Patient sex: M
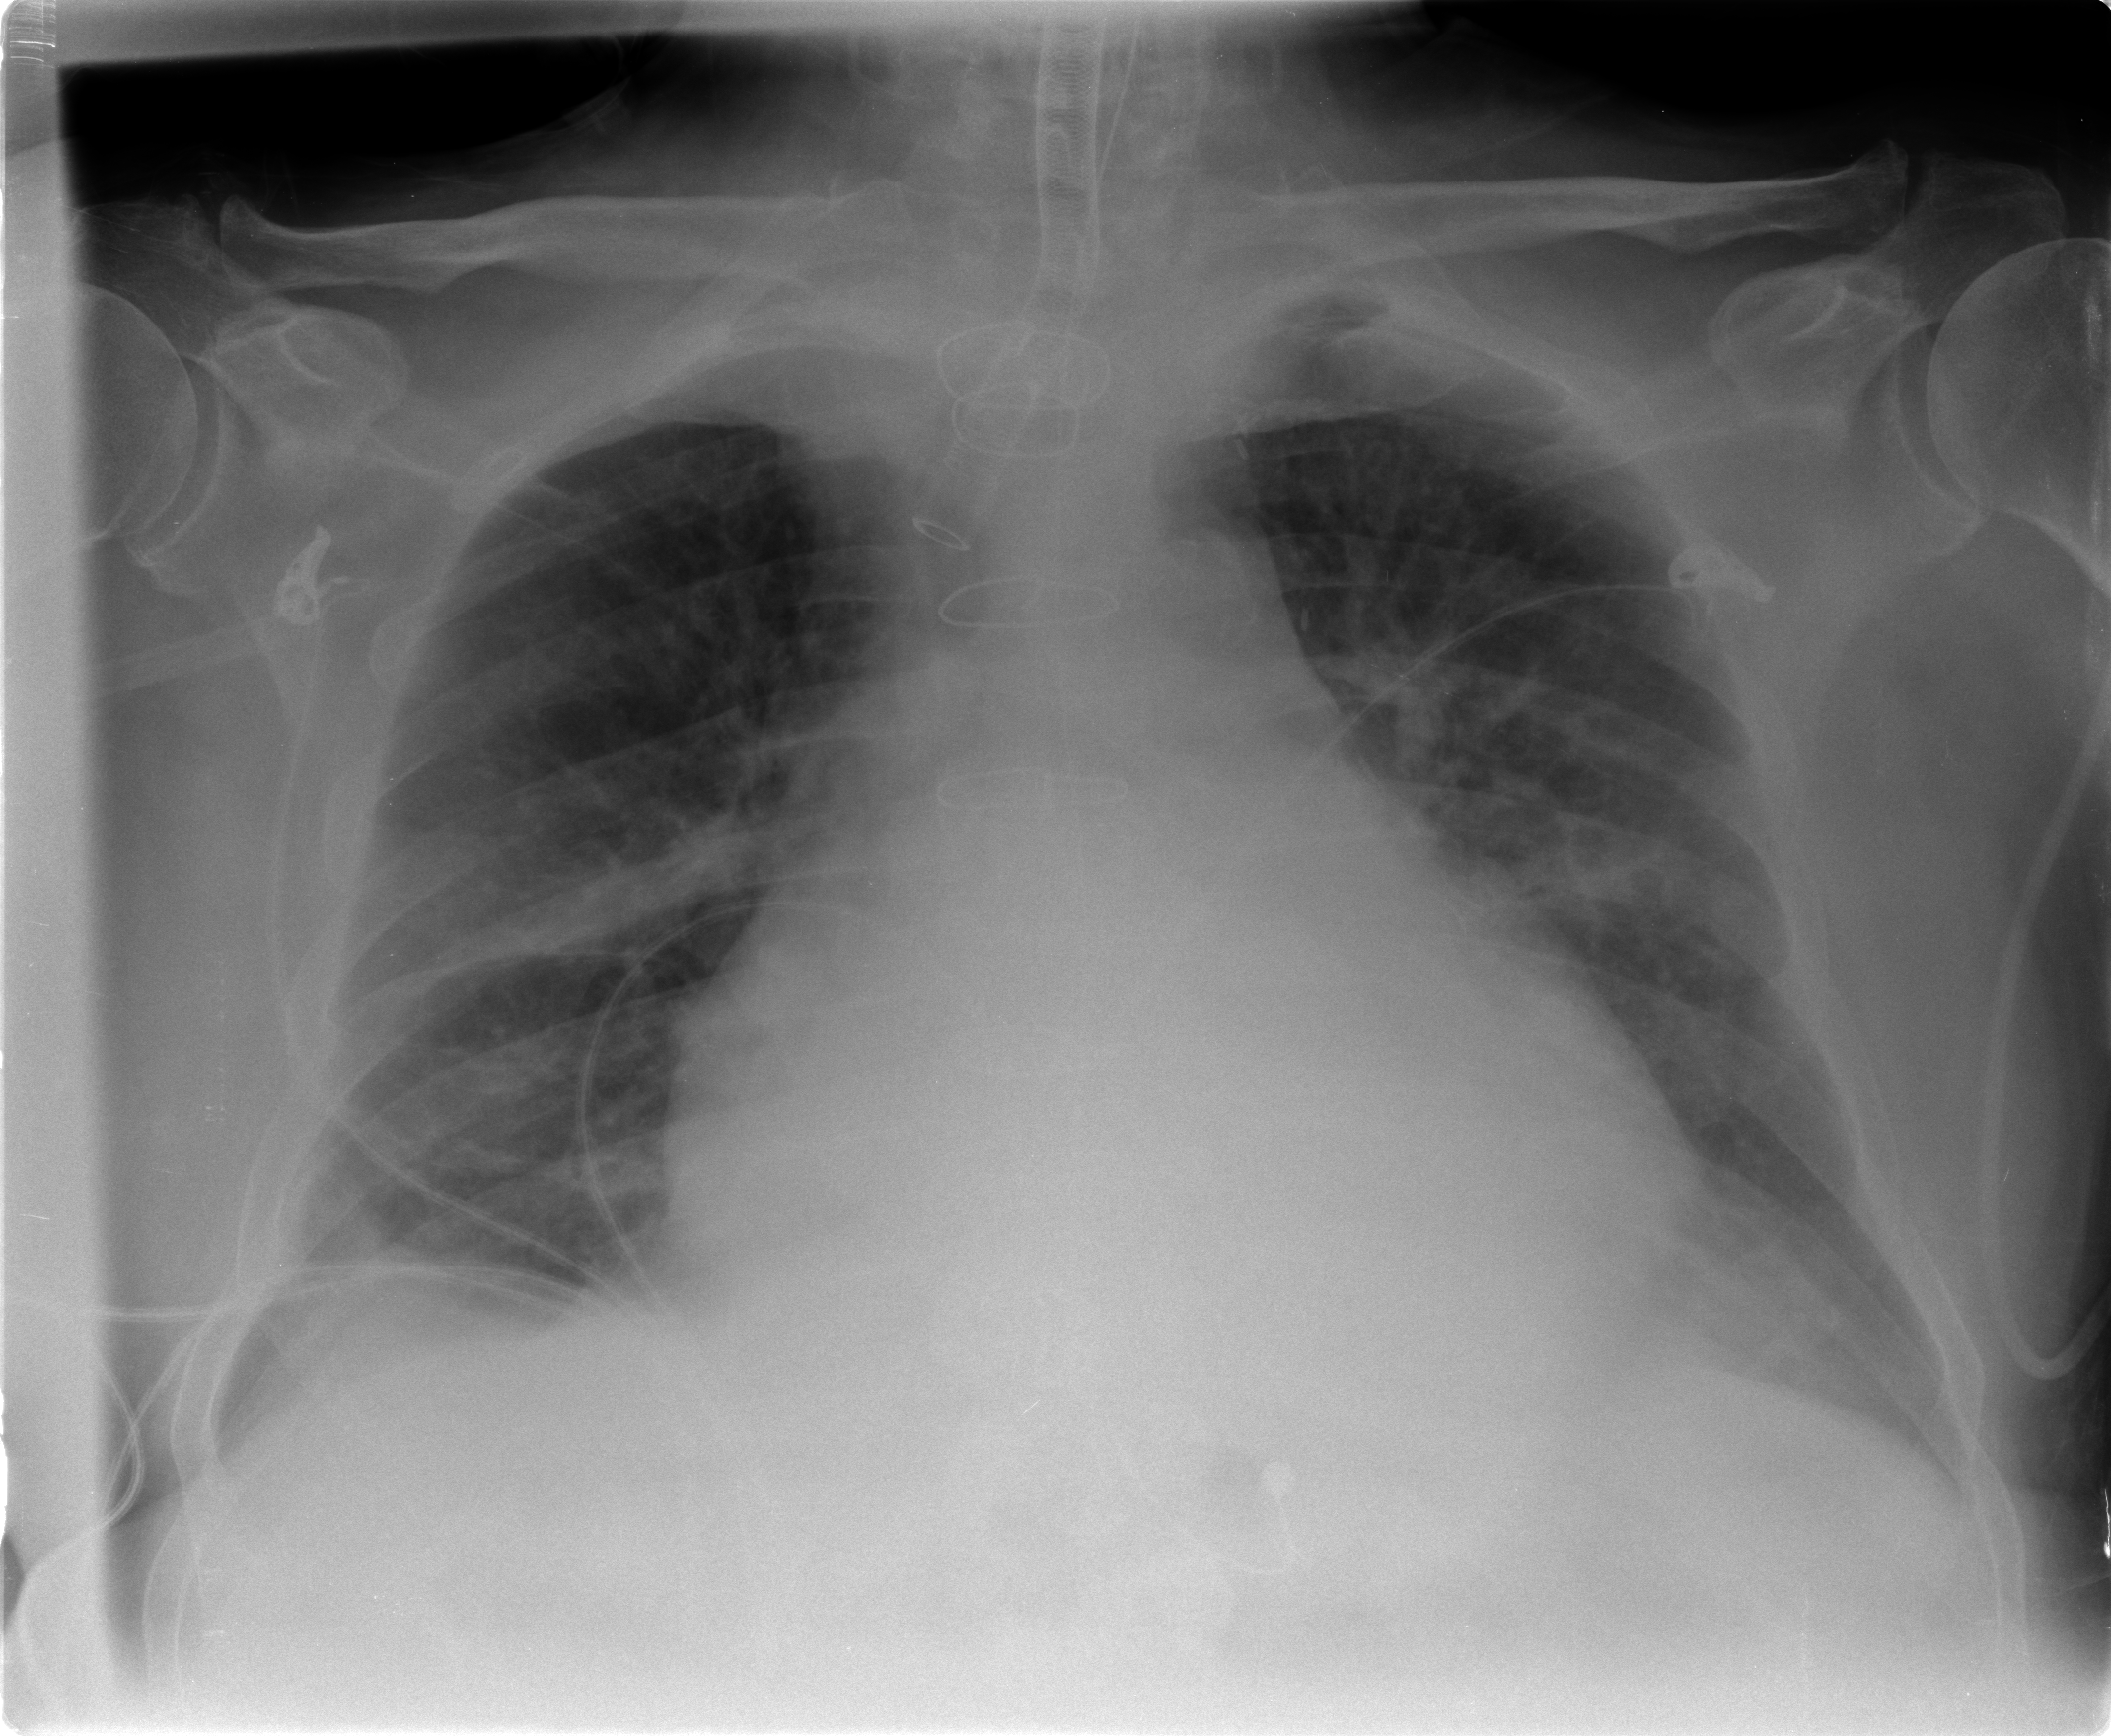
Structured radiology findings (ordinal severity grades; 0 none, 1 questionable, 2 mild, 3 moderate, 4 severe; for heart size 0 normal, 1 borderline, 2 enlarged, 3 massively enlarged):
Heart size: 2
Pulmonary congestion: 2
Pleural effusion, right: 2
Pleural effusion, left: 2
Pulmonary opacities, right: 1
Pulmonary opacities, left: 1
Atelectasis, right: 2
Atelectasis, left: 2